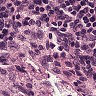
Metastatic tissue present: no